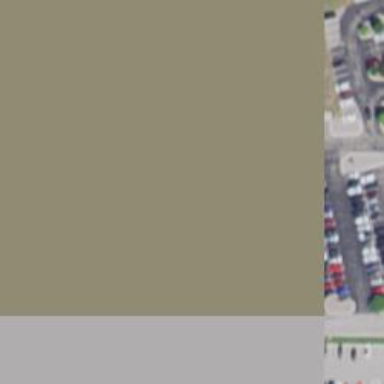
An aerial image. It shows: Parking area with surface.